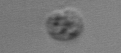
Label: Amoeba